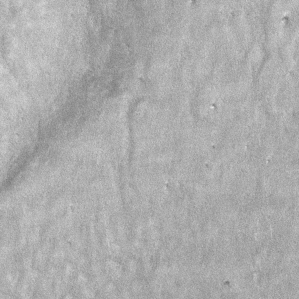
Label: frost